Question: I've been searching on the Internet but none of the solutions I found seems to work so, my question is with Xcode 6, how we could localize a Cordova app?
The image below illustrates the problem, I tested the app in the iOS Simulator (I changed the language settings of the simulator to Spanish) but the context menu in inputs or some plugin like camera are still in English. I changed the "" to "" but still in English. Also I have Localizable.strings in the folder.

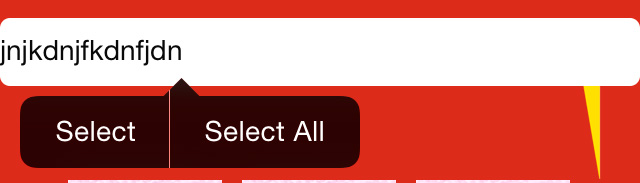
Answer: Finally I figured out after some digging and with the help of a guy that greatly assisted me in other forum, you have to put this in the project .plist this:
'''
<key>CFBundleLocalizations</key>
<array>
<string>es</string>
</array>
'''
Each string is the language you want to localize.